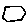
Label: hexagon